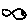
Label: fish